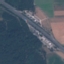
Land use / land cover class: Highway